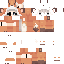
A female human skin with medium skin, wearing brown long hair dressed in a blue hoodie and black pants, featuring a closed mouth.